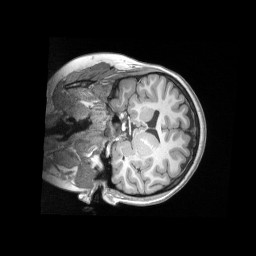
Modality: T1w
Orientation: coronal
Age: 10
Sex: female
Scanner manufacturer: siemens
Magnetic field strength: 3 T
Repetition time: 2.53 s
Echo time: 0.00164 s